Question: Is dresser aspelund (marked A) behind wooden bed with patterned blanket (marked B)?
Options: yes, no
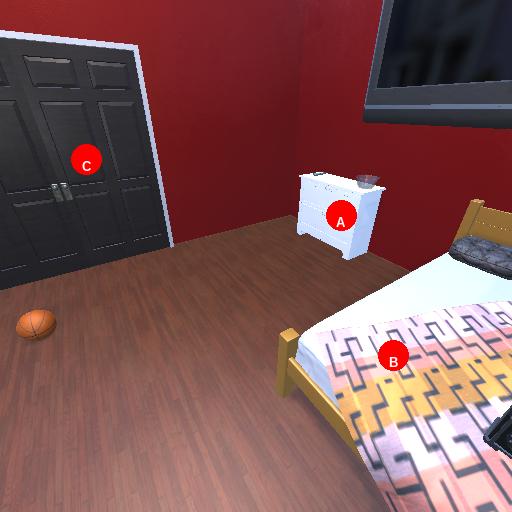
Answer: yes